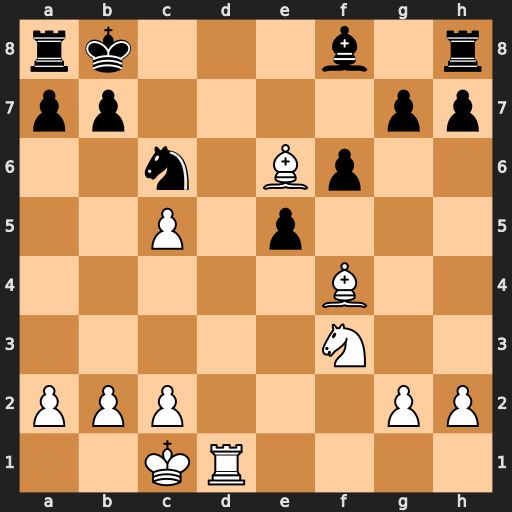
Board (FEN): rk3b1r/pp4pp/2n1Bp2/2P1p3/5B2/5N2/PPP3PP/2KR4
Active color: w
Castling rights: -
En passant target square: -
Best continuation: Nxe5 fxe5 Rd8+ Kc7 Rxa8